Question: I have created a scrolling/zooming image view by placing a UIImageView within a UIScrollView. The behavior is exactly as I desire and would expect, however the image is appearing upside down within the scrollview.
Here is how I am handling the initialization, zooming, and scrolling:
'''
- (void)viewDidLoad
{
[super viewDidLoad];
// Do any additional setup after loading the view from its nib.
scrollView.contentSize = imageView.frame.size;
[scrollView addSubview:imageView];
scrollView.minimumZoomScale = 0.1f;
scrollView.maximumZoomScale = 0.5f;
scrollView.delegate = self;
[scrollView setZoomScale:scrollView.minimumZoomScale];
}
- (UIView *)viewForZoomingInScrollView:(UIScrollView *)scrollView
{
return imageView;
}
'''
Here's a screenshot of it in the simulator.

The imageview/scrollview are both created and set in interface builder.
Any ideas? Thanks!
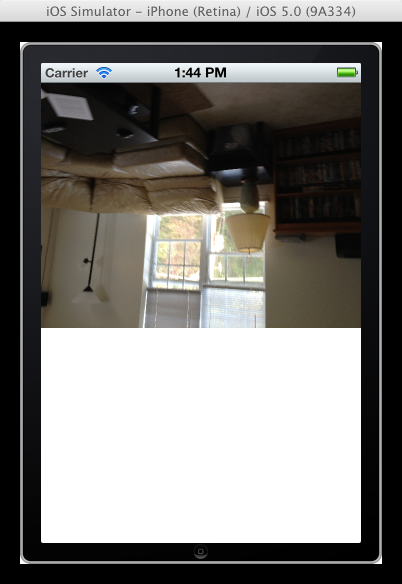
Answer: Have you been able to confirm that the imageView istself is upside down, and not just the image?
if that is not the case, you could just force it with something like [imageView setFrame:someFrame]
Hope that helps